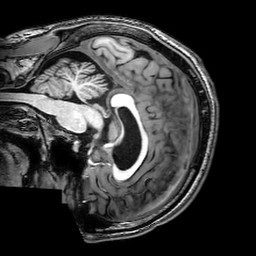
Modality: T1w
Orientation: sagittal
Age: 23
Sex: male
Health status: healthy
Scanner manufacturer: philips
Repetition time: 0.008193 s
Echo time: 0.00375 s